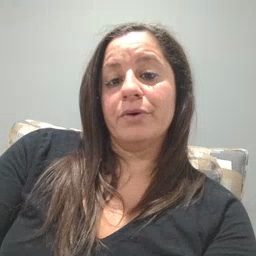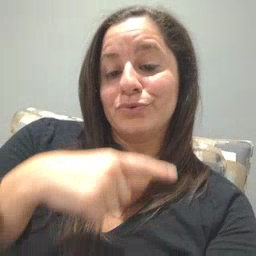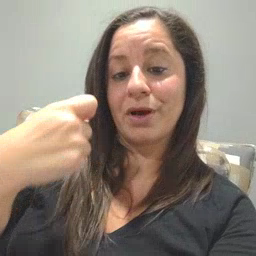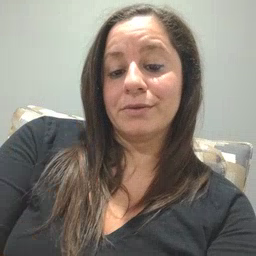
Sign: dry